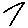
Label: zigzag